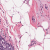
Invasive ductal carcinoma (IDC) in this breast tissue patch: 0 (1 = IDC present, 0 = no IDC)